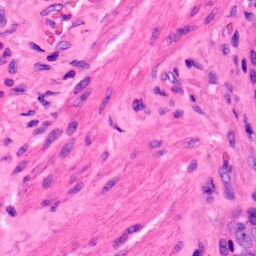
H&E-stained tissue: Lung